Question: How can I get a hold on the 'h2 span' element?

'div#content div.view-content div.view-row-item h2 span { ...' is not working...
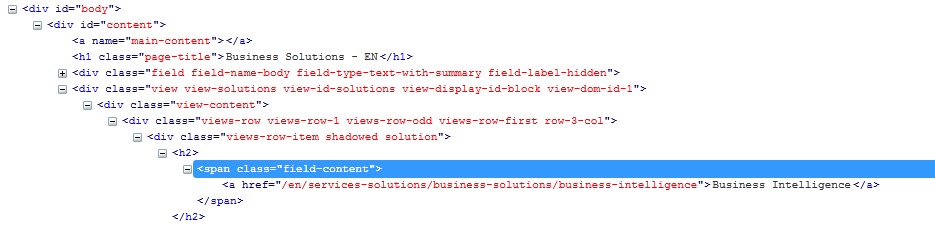
Answer: If you're using FireBug, you can right-click the span tag and 'copy css path' and that will give you the complete path to the element starting from 'html'